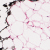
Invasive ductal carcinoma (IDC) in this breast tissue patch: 0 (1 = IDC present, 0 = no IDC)